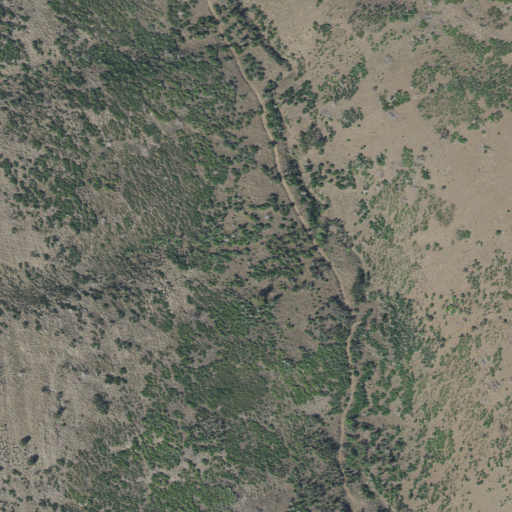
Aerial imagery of valley in Utah named South Walker Canyon containing shrub, grassland, deciduous forest, and evergreen forest